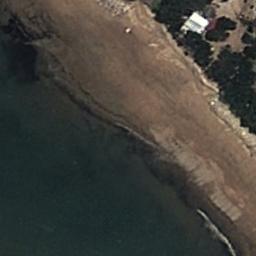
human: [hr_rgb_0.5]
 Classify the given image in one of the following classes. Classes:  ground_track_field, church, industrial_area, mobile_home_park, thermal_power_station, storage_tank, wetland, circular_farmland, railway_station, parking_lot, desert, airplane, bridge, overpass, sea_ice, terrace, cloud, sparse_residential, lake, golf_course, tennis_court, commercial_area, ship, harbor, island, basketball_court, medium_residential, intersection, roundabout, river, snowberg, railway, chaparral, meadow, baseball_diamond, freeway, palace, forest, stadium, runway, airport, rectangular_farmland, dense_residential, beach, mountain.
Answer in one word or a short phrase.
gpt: beach